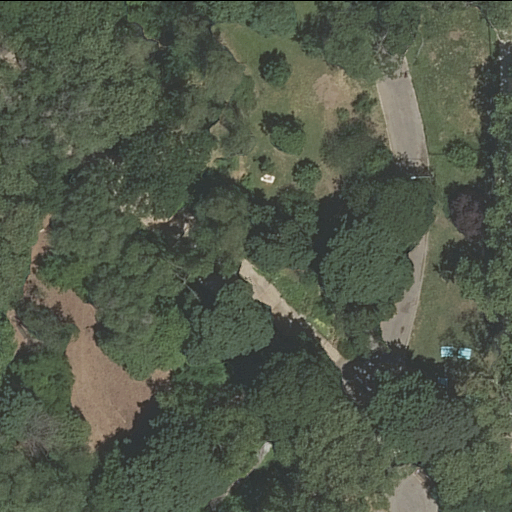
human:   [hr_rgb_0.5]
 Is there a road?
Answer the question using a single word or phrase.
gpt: yes

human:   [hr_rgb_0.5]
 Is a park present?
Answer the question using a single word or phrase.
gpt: yes

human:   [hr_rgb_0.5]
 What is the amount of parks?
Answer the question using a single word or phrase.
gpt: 1

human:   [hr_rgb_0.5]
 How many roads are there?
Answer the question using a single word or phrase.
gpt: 4

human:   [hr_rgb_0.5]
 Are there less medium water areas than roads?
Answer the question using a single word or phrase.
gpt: yes

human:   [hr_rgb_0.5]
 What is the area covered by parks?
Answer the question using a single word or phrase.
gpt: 10636m2

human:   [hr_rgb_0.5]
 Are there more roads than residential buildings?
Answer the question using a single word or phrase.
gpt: yes

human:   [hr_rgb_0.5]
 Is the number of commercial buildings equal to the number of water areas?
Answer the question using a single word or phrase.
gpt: yes

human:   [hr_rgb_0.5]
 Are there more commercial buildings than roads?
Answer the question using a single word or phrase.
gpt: no

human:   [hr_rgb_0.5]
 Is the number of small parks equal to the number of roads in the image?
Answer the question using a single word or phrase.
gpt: no

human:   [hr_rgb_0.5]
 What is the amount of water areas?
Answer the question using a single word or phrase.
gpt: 0

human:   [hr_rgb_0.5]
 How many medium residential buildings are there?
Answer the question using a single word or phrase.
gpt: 0

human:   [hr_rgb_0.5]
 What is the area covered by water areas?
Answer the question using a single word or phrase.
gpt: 0m2

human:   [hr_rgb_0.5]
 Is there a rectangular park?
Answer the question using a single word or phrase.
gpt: yes

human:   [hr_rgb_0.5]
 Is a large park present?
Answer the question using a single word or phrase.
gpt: yes

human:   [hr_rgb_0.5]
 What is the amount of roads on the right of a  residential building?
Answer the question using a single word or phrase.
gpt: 0

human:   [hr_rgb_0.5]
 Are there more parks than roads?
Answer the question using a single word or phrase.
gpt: no

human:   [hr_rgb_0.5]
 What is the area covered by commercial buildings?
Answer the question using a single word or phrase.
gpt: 0m2

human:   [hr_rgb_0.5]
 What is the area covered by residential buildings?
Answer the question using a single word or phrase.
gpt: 0m2

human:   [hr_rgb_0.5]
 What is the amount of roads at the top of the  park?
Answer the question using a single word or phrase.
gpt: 4

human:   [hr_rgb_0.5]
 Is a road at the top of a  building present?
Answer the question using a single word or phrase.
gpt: no

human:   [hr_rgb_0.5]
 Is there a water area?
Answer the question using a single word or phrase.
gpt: no

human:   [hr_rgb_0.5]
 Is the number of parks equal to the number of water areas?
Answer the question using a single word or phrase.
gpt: no

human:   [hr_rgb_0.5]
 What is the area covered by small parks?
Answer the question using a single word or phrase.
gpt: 0m2

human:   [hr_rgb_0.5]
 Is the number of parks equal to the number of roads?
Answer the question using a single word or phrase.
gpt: no

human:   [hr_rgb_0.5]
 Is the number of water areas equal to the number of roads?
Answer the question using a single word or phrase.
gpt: no

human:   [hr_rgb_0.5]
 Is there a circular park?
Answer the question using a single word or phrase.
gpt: no

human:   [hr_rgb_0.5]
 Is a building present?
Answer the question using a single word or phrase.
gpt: no

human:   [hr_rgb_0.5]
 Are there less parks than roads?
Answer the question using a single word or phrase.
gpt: yes

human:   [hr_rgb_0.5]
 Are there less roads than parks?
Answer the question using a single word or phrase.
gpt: no

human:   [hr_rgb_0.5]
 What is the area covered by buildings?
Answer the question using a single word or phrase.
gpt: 0m2

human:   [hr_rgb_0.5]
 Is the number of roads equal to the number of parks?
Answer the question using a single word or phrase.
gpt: no

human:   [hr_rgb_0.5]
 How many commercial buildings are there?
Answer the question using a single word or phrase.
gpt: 0

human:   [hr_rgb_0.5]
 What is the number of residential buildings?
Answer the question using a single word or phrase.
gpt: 0

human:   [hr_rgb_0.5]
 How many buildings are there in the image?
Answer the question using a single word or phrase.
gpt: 0

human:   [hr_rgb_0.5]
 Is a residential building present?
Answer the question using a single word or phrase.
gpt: no

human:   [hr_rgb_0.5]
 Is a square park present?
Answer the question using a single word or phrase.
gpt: no

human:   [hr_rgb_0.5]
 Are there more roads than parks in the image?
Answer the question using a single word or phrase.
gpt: yes

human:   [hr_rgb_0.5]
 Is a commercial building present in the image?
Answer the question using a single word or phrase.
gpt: no

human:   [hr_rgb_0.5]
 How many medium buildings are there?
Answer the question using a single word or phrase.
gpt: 0

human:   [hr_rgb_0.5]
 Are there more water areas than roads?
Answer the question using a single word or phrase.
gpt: no

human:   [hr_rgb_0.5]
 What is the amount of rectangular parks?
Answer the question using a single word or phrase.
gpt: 1

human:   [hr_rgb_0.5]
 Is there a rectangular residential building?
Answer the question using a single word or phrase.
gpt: no

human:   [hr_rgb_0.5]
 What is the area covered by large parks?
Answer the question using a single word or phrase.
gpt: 10636m2

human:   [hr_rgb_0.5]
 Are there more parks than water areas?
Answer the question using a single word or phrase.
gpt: yes

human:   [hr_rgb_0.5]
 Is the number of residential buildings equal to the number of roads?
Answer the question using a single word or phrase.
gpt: no

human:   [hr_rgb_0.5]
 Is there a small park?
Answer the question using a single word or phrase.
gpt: no

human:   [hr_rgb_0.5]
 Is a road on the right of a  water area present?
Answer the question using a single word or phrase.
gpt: no

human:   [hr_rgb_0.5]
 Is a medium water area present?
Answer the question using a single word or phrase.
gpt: no

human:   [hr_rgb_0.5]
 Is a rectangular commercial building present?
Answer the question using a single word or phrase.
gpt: no

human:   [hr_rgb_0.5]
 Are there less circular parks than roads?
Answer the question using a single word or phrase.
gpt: yes

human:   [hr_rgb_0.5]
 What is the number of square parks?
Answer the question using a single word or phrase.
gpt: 0

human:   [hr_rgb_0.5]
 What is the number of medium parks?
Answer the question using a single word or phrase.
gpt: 0

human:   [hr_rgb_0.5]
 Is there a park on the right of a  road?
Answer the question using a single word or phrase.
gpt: no

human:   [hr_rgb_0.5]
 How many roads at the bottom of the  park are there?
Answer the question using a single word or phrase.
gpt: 0

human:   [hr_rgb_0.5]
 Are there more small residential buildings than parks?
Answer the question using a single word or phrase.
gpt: no

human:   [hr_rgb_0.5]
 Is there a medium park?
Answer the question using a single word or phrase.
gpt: no

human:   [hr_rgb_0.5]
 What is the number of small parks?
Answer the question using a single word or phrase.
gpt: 0

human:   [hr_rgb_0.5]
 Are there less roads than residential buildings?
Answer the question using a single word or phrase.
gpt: no

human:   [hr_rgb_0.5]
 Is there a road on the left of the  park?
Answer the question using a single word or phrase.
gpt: no

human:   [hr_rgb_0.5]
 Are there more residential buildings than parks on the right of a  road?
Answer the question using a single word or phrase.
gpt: no

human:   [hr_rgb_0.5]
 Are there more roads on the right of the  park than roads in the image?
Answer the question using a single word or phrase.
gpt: no

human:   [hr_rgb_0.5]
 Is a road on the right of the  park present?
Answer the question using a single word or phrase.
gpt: yes

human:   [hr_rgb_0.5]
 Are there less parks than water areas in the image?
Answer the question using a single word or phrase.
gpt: no